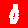
Digit: 0